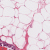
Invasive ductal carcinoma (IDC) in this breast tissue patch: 0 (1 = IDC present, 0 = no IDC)